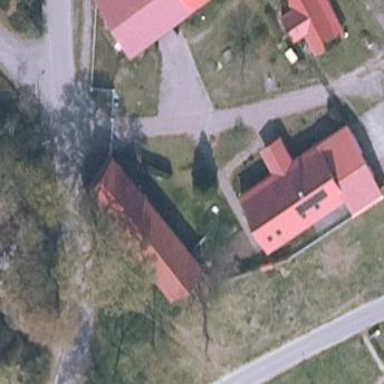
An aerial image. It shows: Farm auxiliary building with gabled roof.